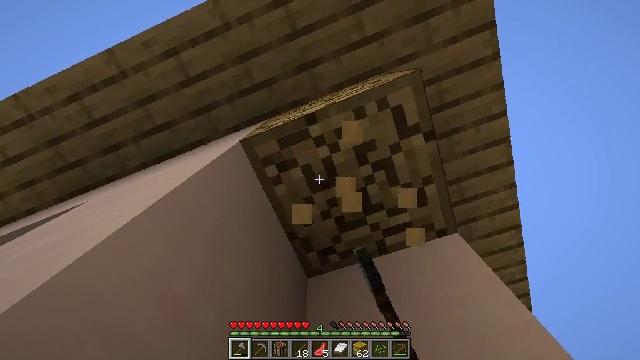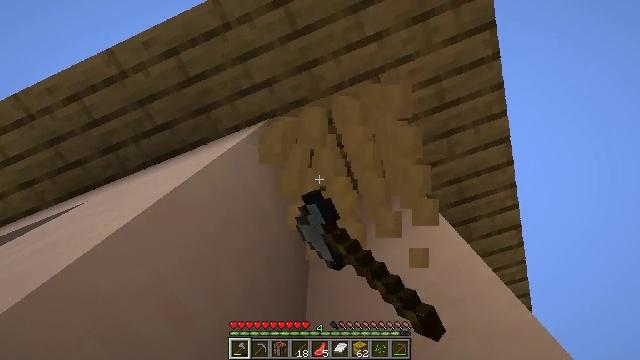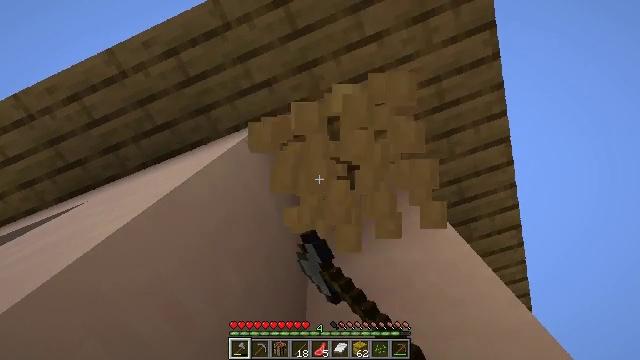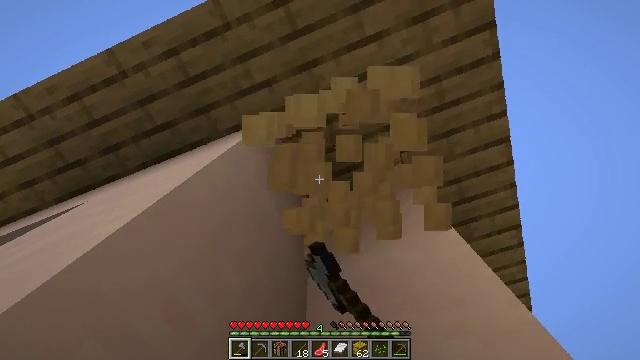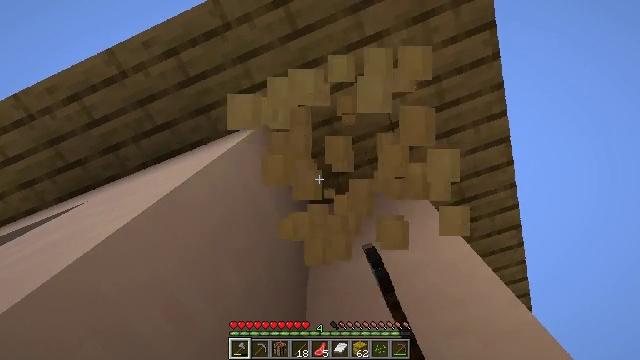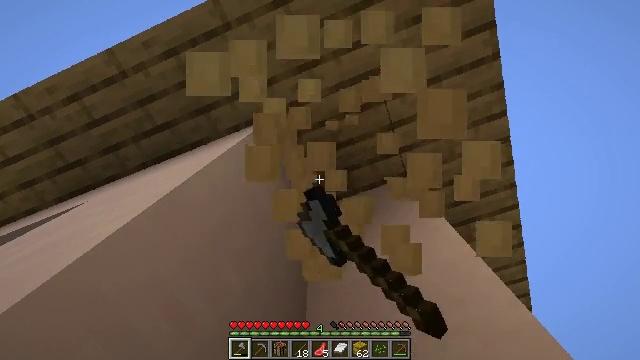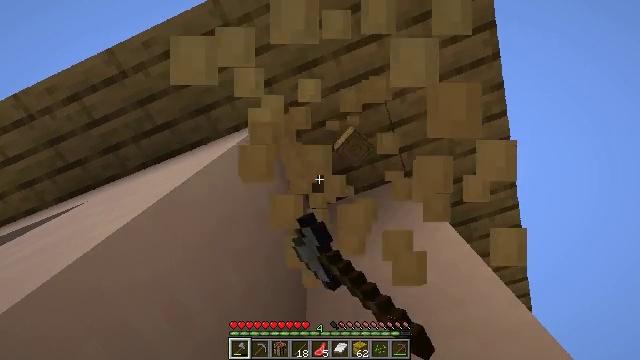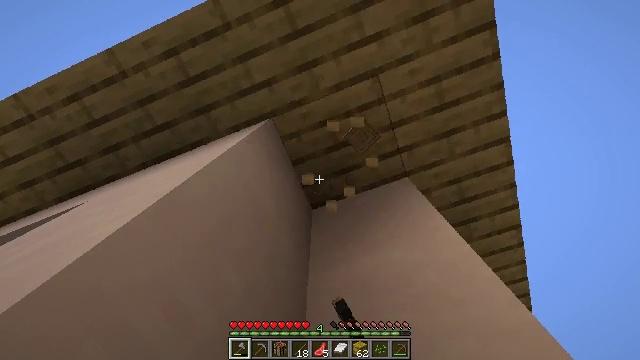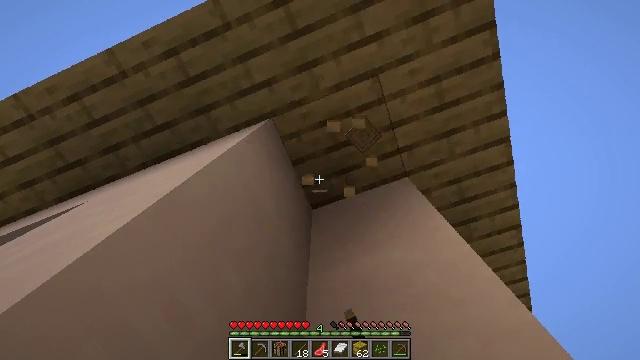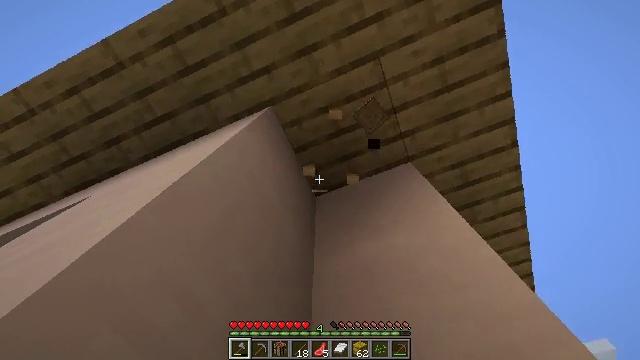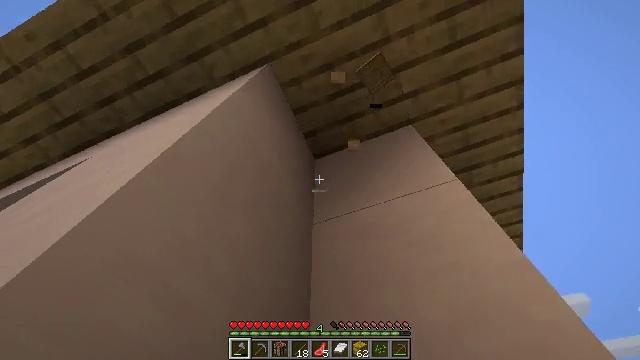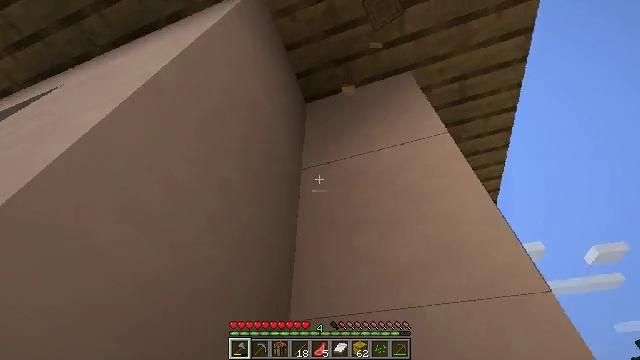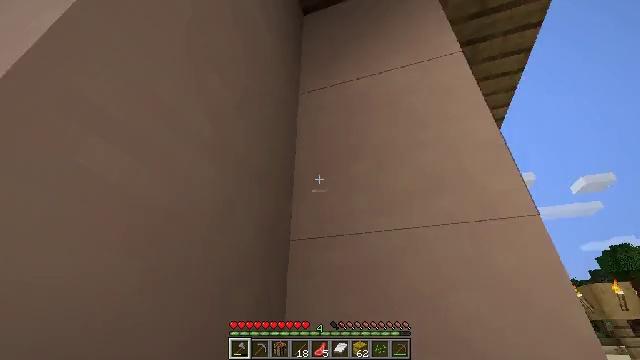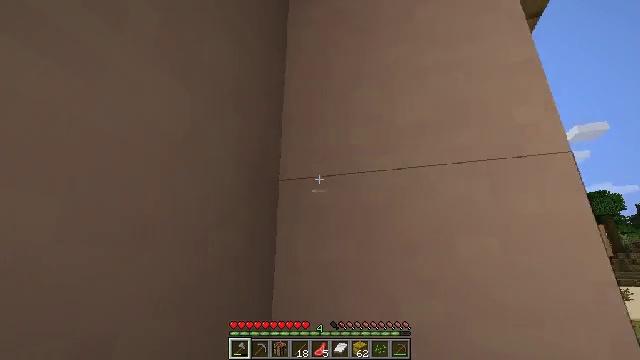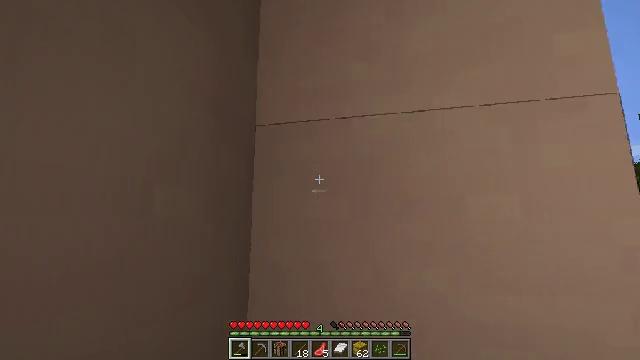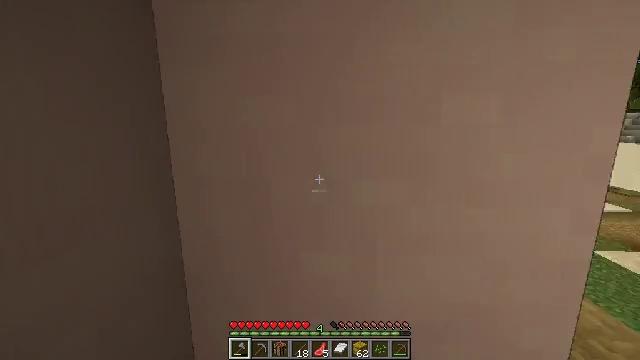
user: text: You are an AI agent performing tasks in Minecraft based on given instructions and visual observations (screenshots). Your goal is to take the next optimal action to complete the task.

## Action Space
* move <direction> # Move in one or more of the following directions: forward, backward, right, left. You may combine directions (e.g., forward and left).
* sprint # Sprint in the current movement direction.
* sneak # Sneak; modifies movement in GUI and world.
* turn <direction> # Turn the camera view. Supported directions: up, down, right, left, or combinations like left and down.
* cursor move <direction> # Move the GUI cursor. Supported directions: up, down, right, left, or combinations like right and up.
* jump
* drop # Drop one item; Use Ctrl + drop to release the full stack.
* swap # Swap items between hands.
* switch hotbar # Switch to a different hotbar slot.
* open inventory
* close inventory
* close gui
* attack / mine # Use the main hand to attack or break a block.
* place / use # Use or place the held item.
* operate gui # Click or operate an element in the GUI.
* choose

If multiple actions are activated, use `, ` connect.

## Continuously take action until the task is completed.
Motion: motion action
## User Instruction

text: Attack the stripped oak log to collect it.
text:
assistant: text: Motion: attack / mine
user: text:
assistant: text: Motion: attack / mine
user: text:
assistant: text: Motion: attack / mine
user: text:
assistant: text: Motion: attack / mine
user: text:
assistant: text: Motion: attack / mine
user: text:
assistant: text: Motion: attack / mine
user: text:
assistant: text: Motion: attack / mine
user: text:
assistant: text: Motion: no_op
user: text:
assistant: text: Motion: turn left and down
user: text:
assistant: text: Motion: turn down
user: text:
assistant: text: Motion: turn right and down
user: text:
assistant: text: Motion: move forward, turn down
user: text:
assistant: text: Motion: move forward, turn right and down
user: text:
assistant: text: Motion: move forward, turn right and down
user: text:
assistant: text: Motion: move forward and move right, turn right and down
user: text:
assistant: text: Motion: move forward and move right, turn right and down
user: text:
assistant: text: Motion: move right, turn right and down
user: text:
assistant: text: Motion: move right, turn right
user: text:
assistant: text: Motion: move right
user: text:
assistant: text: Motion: move right
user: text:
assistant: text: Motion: move forward and move right
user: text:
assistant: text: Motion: move forward and move right
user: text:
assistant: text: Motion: move forward and move right, turn left and up
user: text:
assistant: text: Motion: move forward and move right, turn left and up
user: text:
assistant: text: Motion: move forward and move right, turn left and up
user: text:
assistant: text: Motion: move forward and move right, turn left and up
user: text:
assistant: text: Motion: move forward and move right, turn left and up
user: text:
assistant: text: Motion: move forward and move right, turn left and up
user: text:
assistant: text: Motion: move forward and move right, turn left and up
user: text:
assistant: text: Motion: move forward and move right, turn up